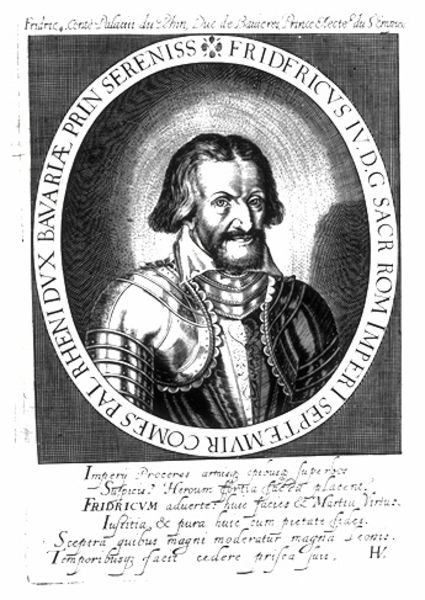
Titel: Bildnis des Kurfürsten Friedrich IV. von der Pfalz
Künstler: Heinrich Ulrich
Institution: (Seriendruck)
Schlagwörter: mann, schatten, weiß, frisur, grau, haar, hintergrund, licht, mund, nase, profil, schwarz, stirn, blick, muster, alt, bart, schnurrbart, augen, böse, gesicht, kragen, mensch, bild, bildnis, halskrause, portrait, porträt, haare, locken, renaissance, kreis, oval, rund, schrift, öde, grafik, graphik, friedrich, king, könig, soldier, white, black, collar, face, gray, grey, hair, nose, inschrift, verzierung, metall, penis, bayern, druck, druckgraphik, schwarz-weiß, stich, hakennase, text, zeitung, ritter, rüstung, monografie, rom, buchdruck, harnisch, silver, man, prinz, head, ritterrüstung, armor, armour, eyes, knight, gelehrter, light, entdecker, drawing, kupferstich, mouth, graphic, beard, writing, sailor, münze, rome, latein, lateinisch, schriftband, circle, eye, greyscale, forehead, adolf, angry, latin, portrit, mustache, book cover, faltne, image, spaniard, armory, fridfricus, scetch, cover, friedrich iv, prien, poposcheitel, fridrich, memorareb, fridericus, headshot, military, frideric, serenis, fridreich, sereniss, fridfricvs iv, fridricvs, fridericvs, septemvir, rhenidux